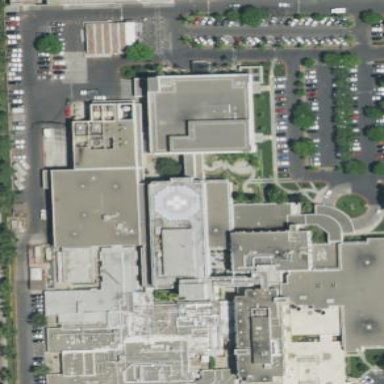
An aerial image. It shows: Hospital providing healthcare services.